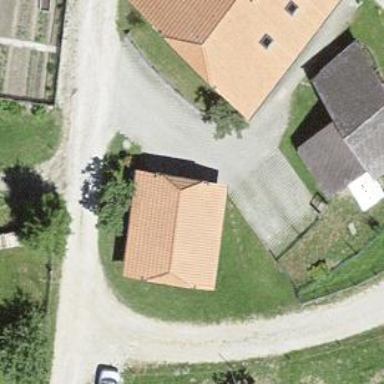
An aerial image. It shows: Garage.